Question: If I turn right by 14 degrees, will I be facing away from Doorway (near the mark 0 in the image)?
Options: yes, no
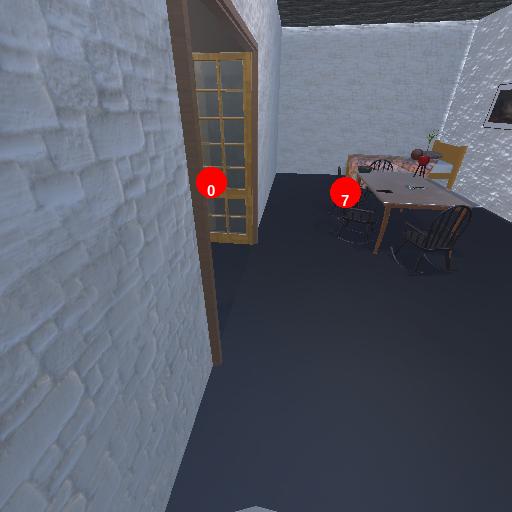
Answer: yes